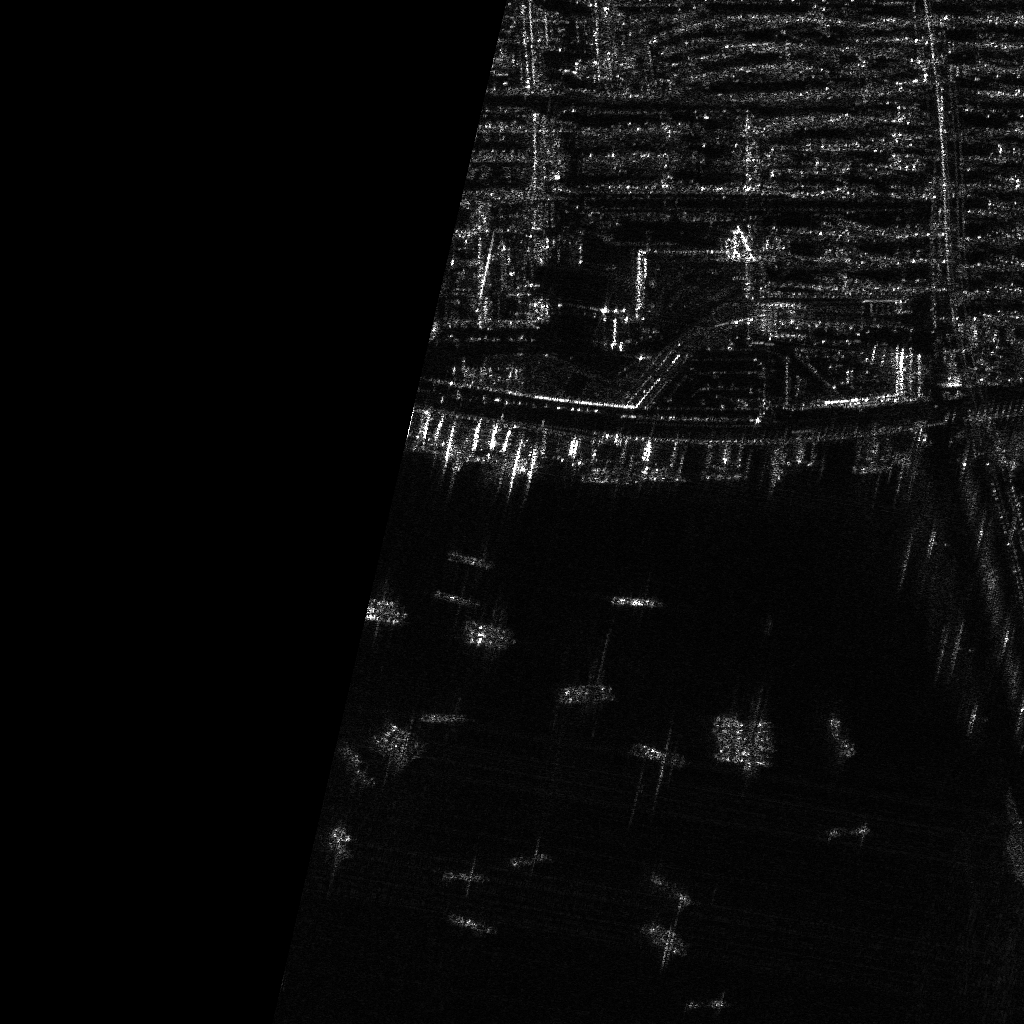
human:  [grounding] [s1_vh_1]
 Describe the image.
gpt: In the satellite image, there is  <ref>2 large fishing </ref> <box>[[43, 53, 48, 55, 14], [61, 56, 62, 61, 85]]</box> located at center,  <ref>4 small fishing </ref> <box>[[35, 57, 39, 58, 15], [35, 58, 39, 59, 17], [35, 59, 39, 60, 15], [48, 41, 49, 44, 8]]</box> located at center,  <ref>13 medium fishing </ref> <box>[[45, 61, 49, 63, 13], [45, 61, 50, 62, 12], [45, 60, 49, 61, 14], [41, 57, 46, 58, 14], [56, 64, 57, 69, 83], [42, 67, 43, 72, 85], [56, 65, 57, 70, 83], [58, 44, 59, 48, 84], [63, 44, 64, 48, 84], [51, 43, 52, 48, 13], [49, 42, 50, 47, 13], [44, 42, 45, 47, 10], [42, 41, 44, 46, 10]]</box> located at center,  <ref>7 medium fishing </ref> <box>[[44, 83, 45, 87, 86], [61, 73, 66, 74, 17], [62, 86, 67, 87, 34], [50, 81, 52, 85, 80], [68, 95, 69, 100, 84], [62, 90, 67, 91, 32], [62, 90, 66, 92, 36]]</box> located at bottom,  <ref>6 medium fishing </ref> <box>[[69, 69, 74, 70, 6], [69, 71, 74, 72, 6], [69, 72, 75, 73, 6], [69, 72, 74, 73, 6], [69, 70, 74, 71, 6], [69, 73, 74, 74, 6]]</box> located at bottom right,  <ref>5 large fishing </ref> <box>[[43, 89, 48, 90, 17], [31, 73, 37, 75, 64], [30, 81, 35, 83, 86], [36, 70, 41, 72, 38], [35, 72, 40, 74, 40]]</box> located at bottom,  <ref>1 small fishing </ref> <box>[[81, 79, 83, 83, 85]]</box> located at bottom right,  <ref>1 large fishing </ref> <box>[[79, 70, 84, 72, 65]]</box> located at bottom right,  <ref>1 large fishing </ref> <box>[[84, 43, 85, 48, 85]]</box> located at right,  <ref>2 medium fishing </ref> <box>[[69, 43, 71, 48, 85], [74, 43, 75, 47, 12]]</box> located at right.